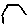
Label: hexagon